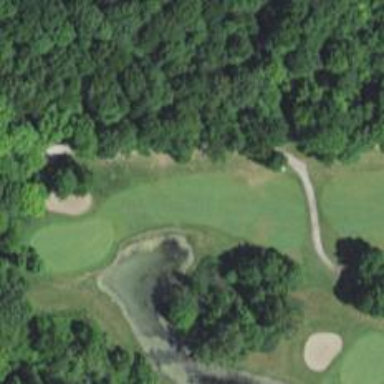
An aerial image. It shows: Golf hole.